Interaction volume radius: 10 \u00c5
Interaction volume height: 20 \u00c5
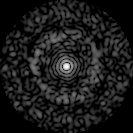
Disorder parameter: 0.8279